Question: Whenever I search something in alfresco share search , I am getting No result found. I tried even the exact file name. But the advanced search is able to find.
What is the problem?
Can I make the default search as advanced search?
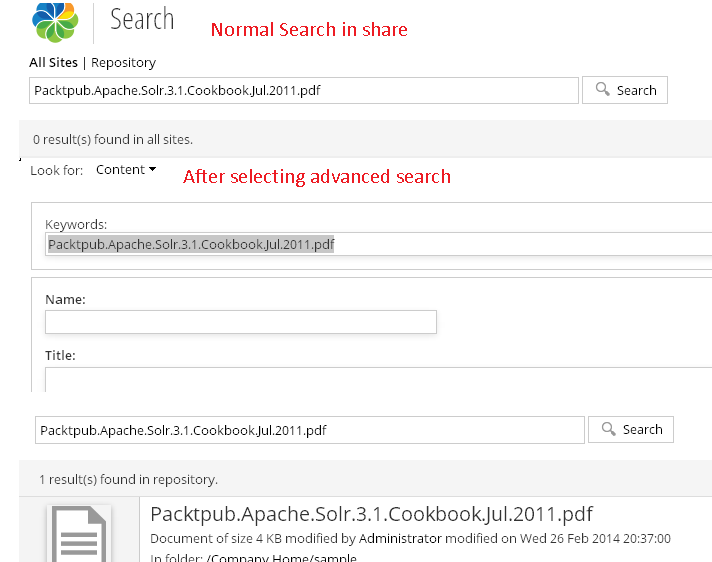
Answer: I think you need to click on the tab Repository instead of All Sites